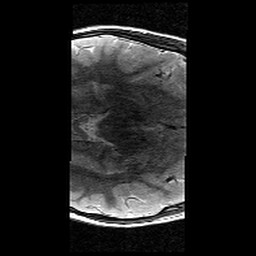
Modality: T2w
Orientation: axial
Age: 11
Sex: male
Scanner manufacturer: siemens
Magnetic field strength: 3 T
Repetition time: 9.23 s
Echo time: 0.067 s